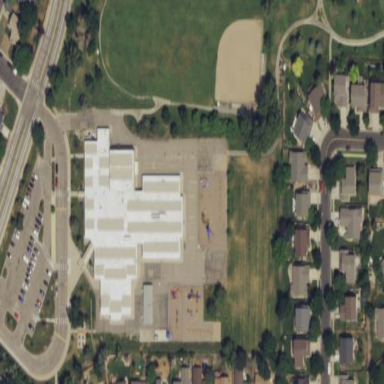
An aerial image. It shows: Elementary school.